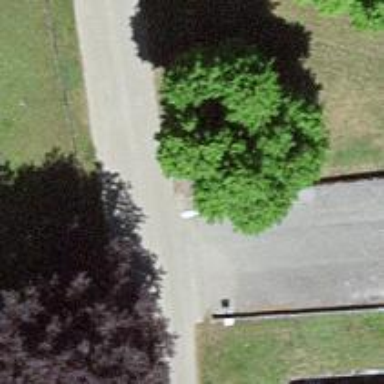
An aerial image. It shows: Driveway leading to service road.